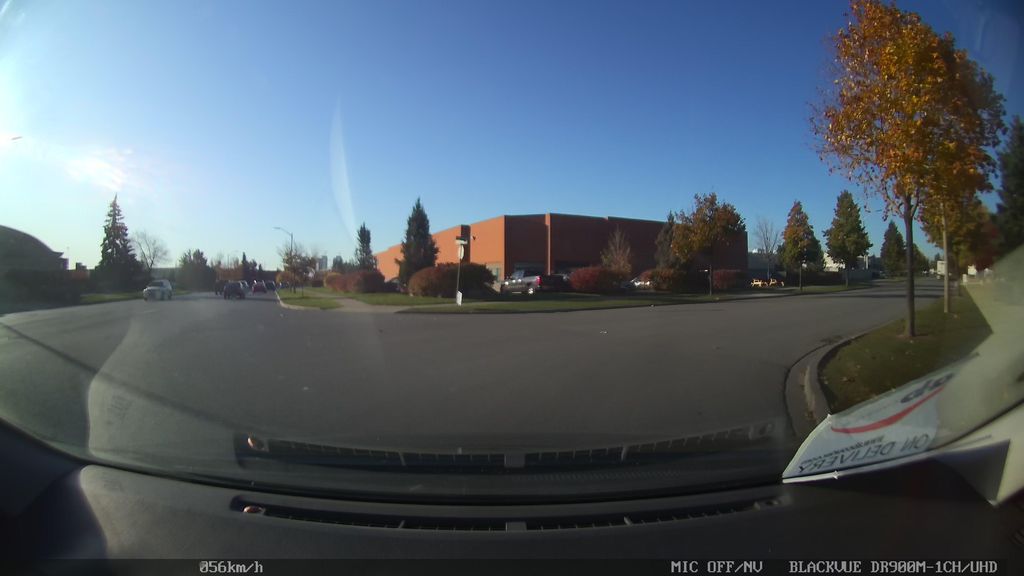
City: toronto